高一 · 画法几何学
如图所示, 四边形 $O A B C$ 是上底为 2 , 下底为 6 , 底角为 $45^{\circ}$ 的等腰梯形, 用斜二测画法画出这个梯形的直观图 $O^{\prime} A^{\prime} B^{\prime} C^{\prime}$, 则在直观图中, 梯形的高为 \$ \qquad \$ .

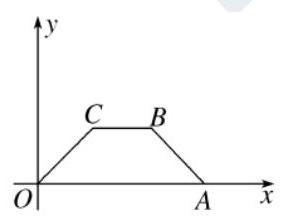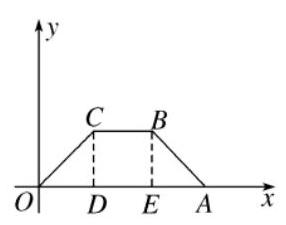
答案: 1
解析: $C D 、 B E \perp O A$ 于点 $D 、 E$,

则 $O D=E A=\frac{O A-B C}{2}=2(\mathrm{~cm})$,

$\therefore O D=C D=2 \mathrm{~cm}$,

$\therefore$ 在直观图中梯形的高为 $\frac{1}{2} \times 2=1(\mathrm{~cm})$.